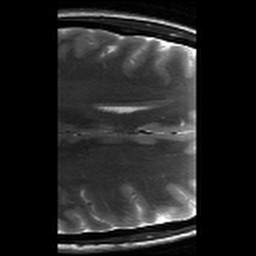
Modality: T2w
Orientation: axial
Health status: healthy
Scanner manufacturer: siemens
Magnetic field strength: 3 T
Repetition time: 8.02 s
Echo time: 0.08 s